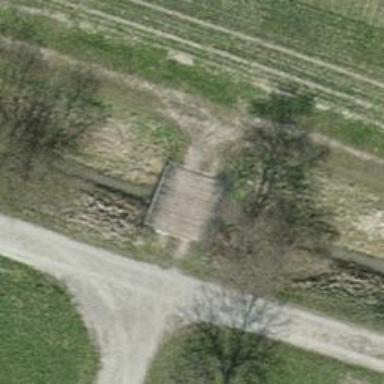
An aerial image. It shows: Track road with grade3 tracktype. The road has bridge.